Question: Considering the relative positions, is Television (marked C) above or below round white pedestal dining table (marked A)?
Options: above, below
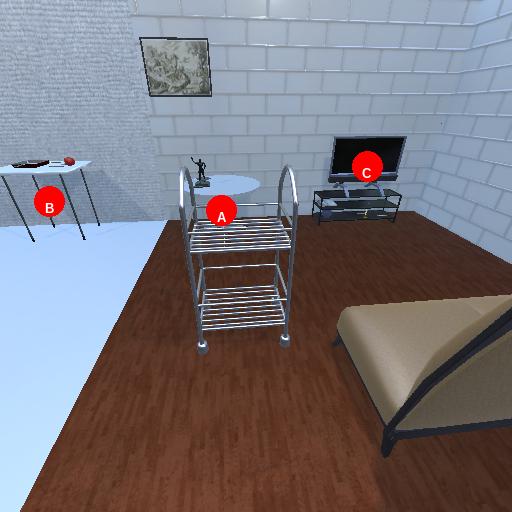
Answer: above